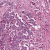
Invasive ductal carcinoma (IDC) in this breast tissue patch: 1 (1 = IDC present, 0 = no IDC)